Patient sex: F
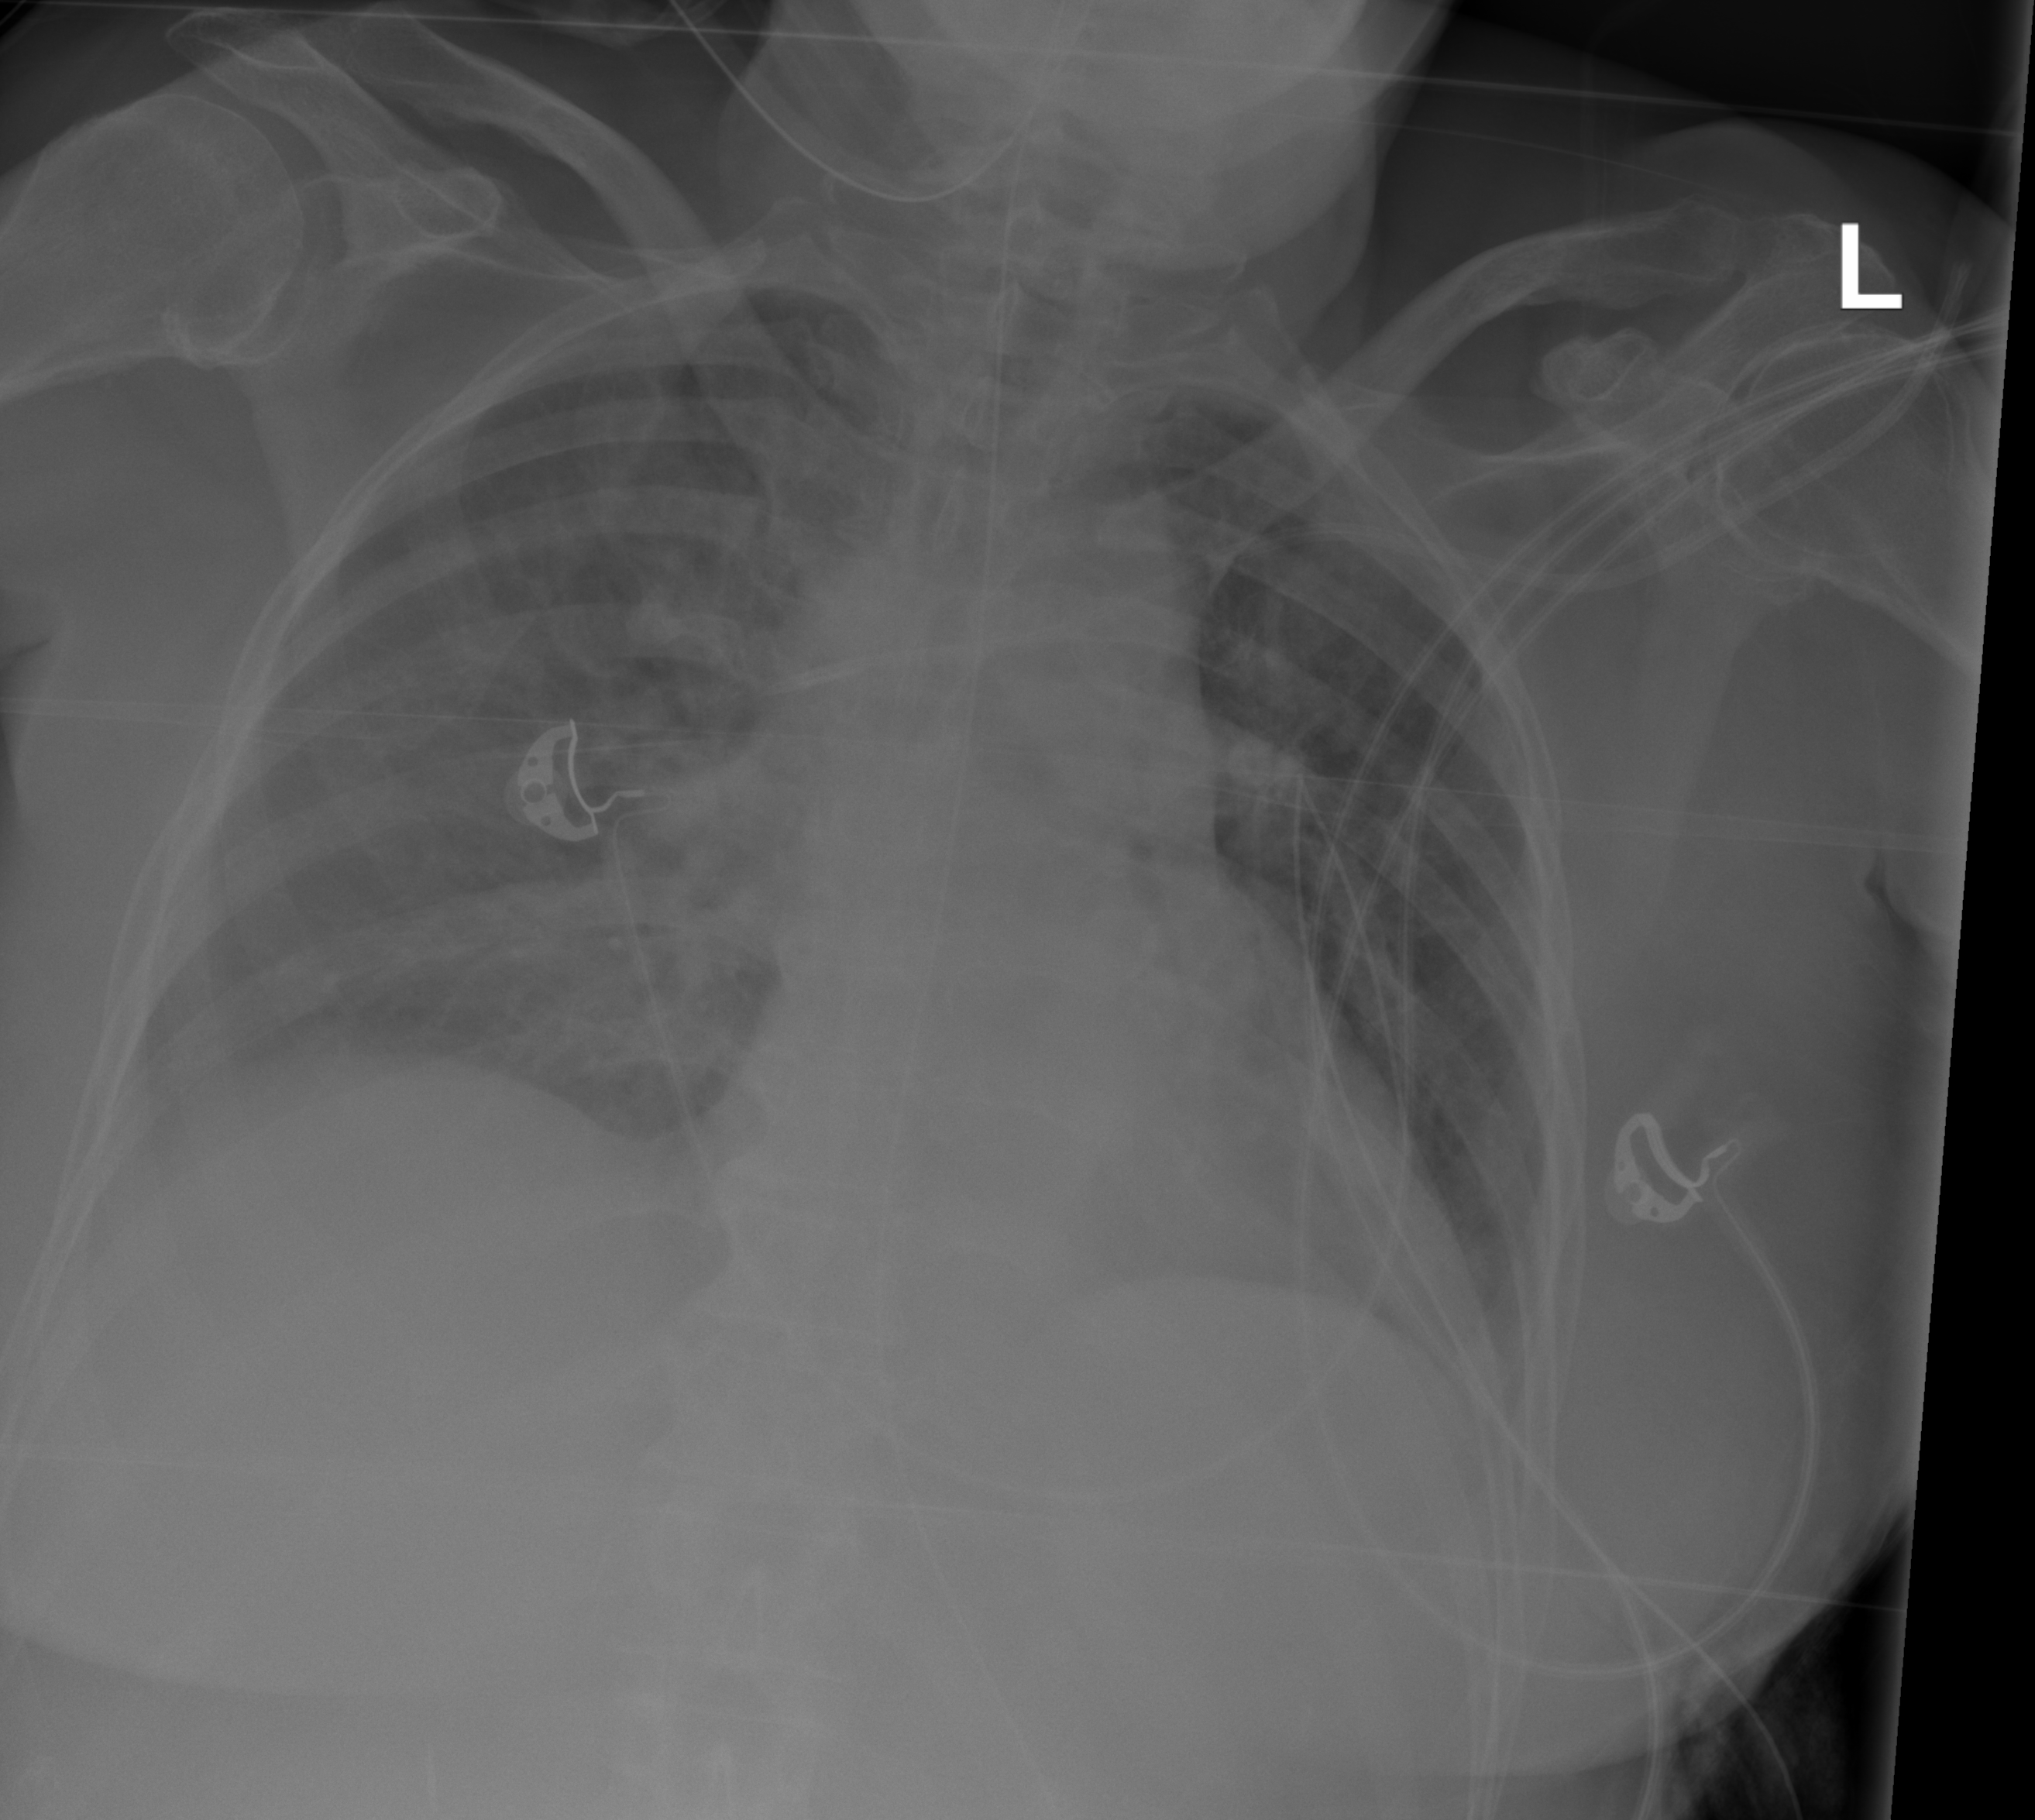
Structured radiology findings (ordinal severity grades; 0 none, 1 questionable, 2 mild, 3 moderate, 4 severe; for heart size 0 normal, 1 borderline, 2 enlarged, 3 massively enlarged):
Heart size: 0
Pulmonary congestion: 0
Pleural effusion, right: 0
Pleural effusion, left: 0
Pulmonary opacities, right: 2
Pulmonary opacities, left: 0
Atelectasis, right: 0
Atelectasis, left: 0